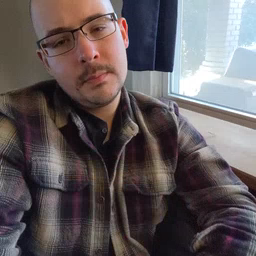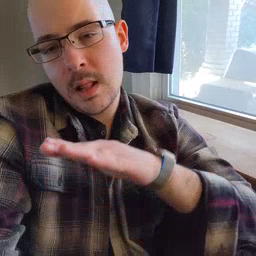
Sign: clean